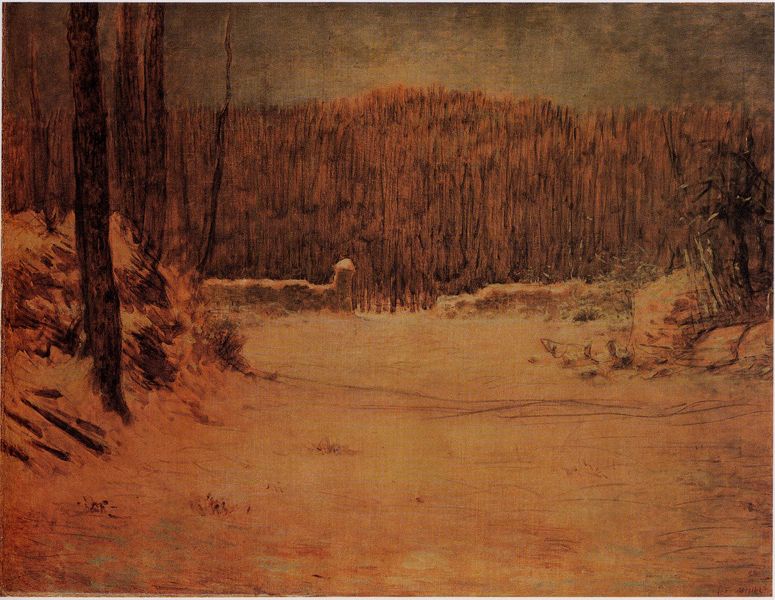
Titel: Die Einsamkeit
Künstler: Jean François Millet
Standort: Philadelphia (Pennsylvania)
Institution: Philadelphia Museum of Art
Schlagwörter: baum, blau, dunkel, gemälde, himmel, schatten, weiß, baumstämme, bäume, gelb, landschaft, äste, abend, braun, grau, licht, nacht, orange, schwarz, straße, stroh, zeichnung, eis, gebäude, gras, rot, schnee, weg, wiese, zaun, malerei, wand, stein, steine, signatur, öl, baumstamm, ebene, einsamkeit, feld, ferne, gräser, halme, hügel, natur, stamm, zweige, büsche, gebüsch, pfad, sonne, pflanzen, tal, wald, turm, schnell, düster, spuren, fels, hang, leer, sonnenlicht, verlassen, mauer, nebel, linien, weis, winter, friedrich, tannen, stämme, duktus, streifen, durchgang, steppe, tor, waldrand, linie, bedeckt, ödnis, wälder, lichtung, schraffur, schrafur, druckg, raphik, werkzeug, unterholz, ende, mauern, gehölz, winterlandschaft, atmosphäre, gestrüpp, bräunlich, taun, verschneit, baume, atmosphärisch, kryptisch